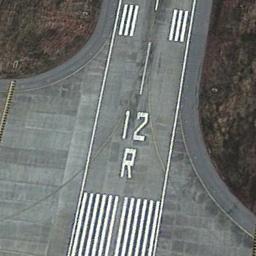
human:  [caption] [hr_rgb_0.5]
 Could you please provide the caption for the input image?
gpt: The runway is on the bare land next to the grass .

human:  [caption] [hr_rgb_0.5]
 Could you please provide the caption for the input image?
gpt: The runway has a threshold marking and two touchdown zone markings and the designation marking is 12R .

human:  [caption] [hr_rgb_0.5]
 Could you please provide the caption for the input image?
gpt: Runways are marked with Numbers and vertical lines .

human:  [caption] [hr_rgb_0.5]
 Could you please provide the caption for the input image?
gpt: Next to the runway is a green lawn with white '12R' and short-line signs .

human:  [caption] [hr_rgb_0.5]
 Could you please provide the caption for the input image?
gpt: There are brown bare land beside the runway with white marks .